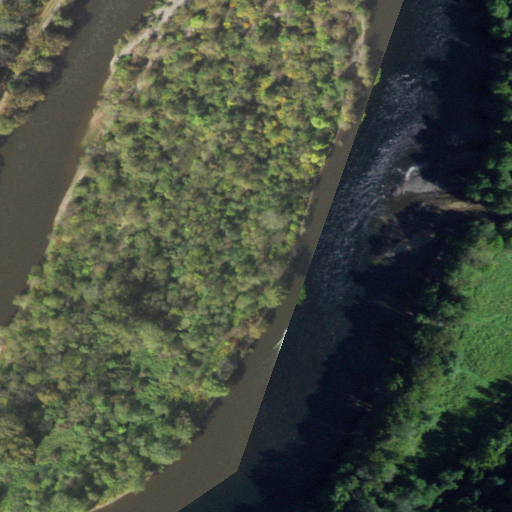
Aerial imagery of island in Pennsylvania named Raubs Island containing deciduous forest, open water, woody wetlands, pasture, open development, herbaceous wetlands, and mixed forest